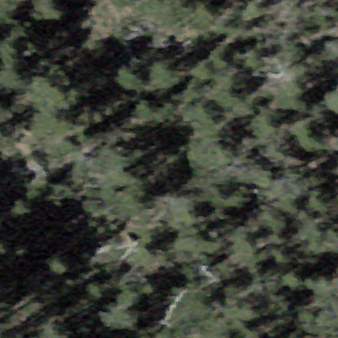
Label: other